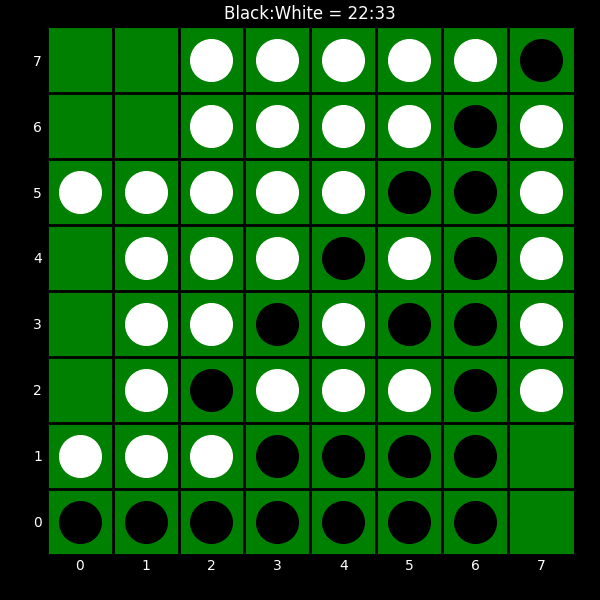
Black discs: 22
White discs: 33